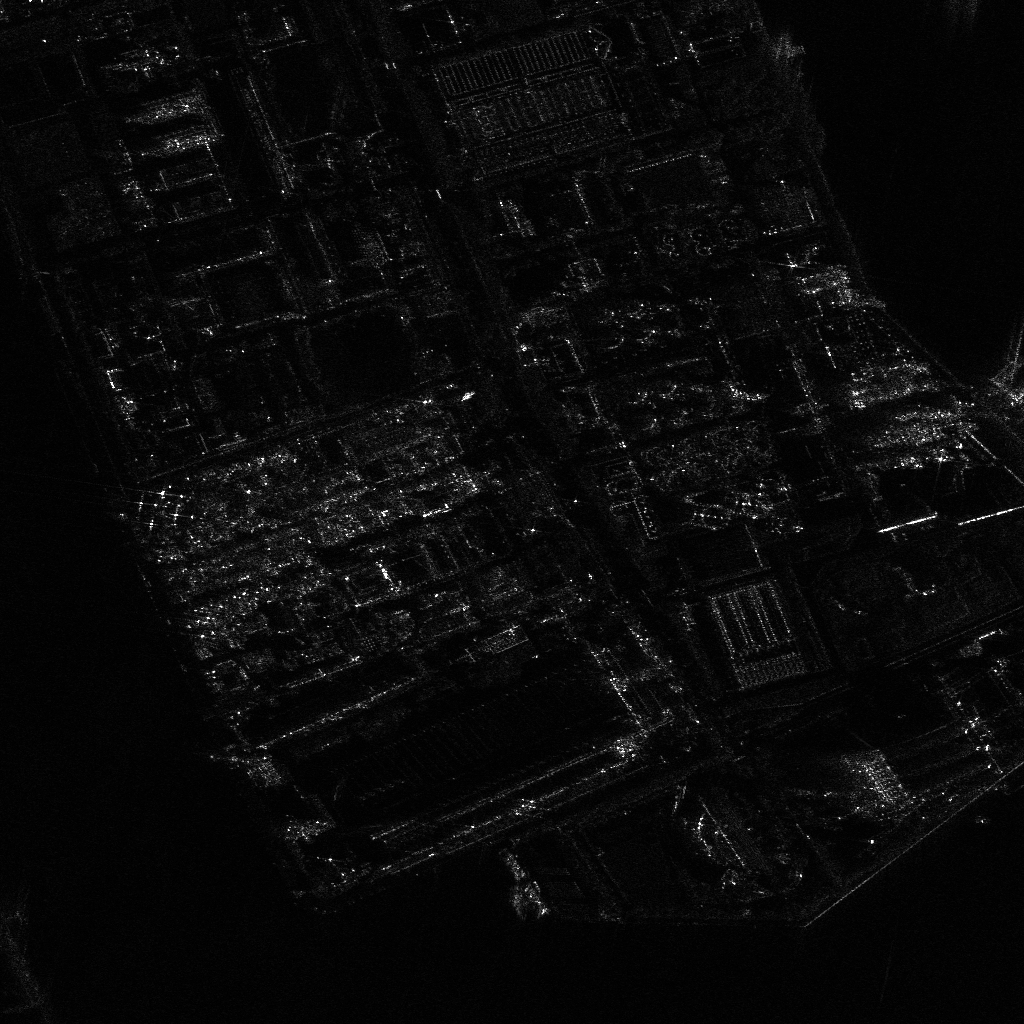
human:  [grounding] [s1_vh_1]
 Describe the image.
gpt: In the satellite image, there is  <ref>2 medium container </ref> <box>[[50, 87, 53, 88, 54], [48, 83, 51, 84, 61]]</box> located at bottom.